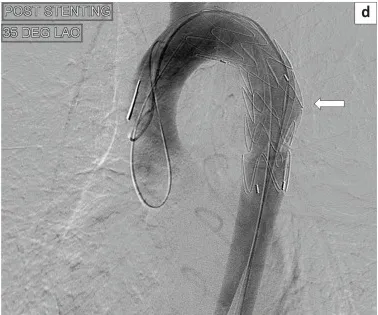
(d) Digital subtraction angiogram image post successful endovascular aneurysm repair with the stent in place (arrow).
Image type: radiology (x_ray)